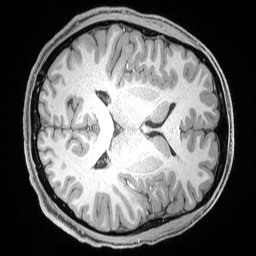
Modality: T1w
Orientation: axial
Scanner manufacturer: siemens
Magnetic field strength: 3 T
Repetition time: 2.53 s
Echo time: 0.00169 s